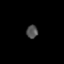
Tissue: skin
Cell type: Epithelial cells
Senescence score: 0.2786
Nuclear area (px): 146
Mean DAPI intensity: 80.171